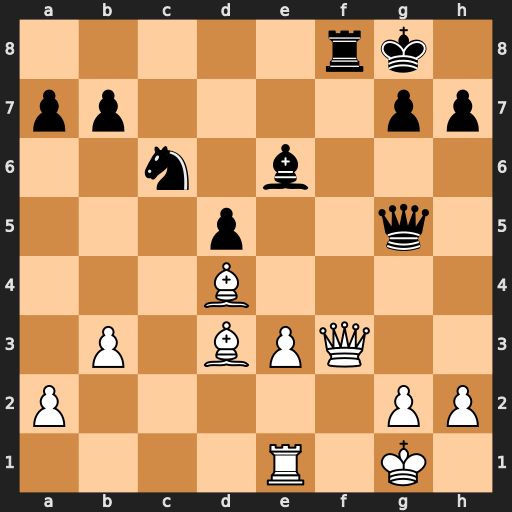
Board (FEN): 5rk1/pp4pp/2n1b3/3p2q1/3B4/1P1BPQ2/P5PP/4R1K1
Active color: w
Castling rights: -
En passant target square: -
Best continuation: Bxh7+ Kxh7 Qxf8